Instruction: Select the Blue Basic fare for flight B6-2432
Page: flights
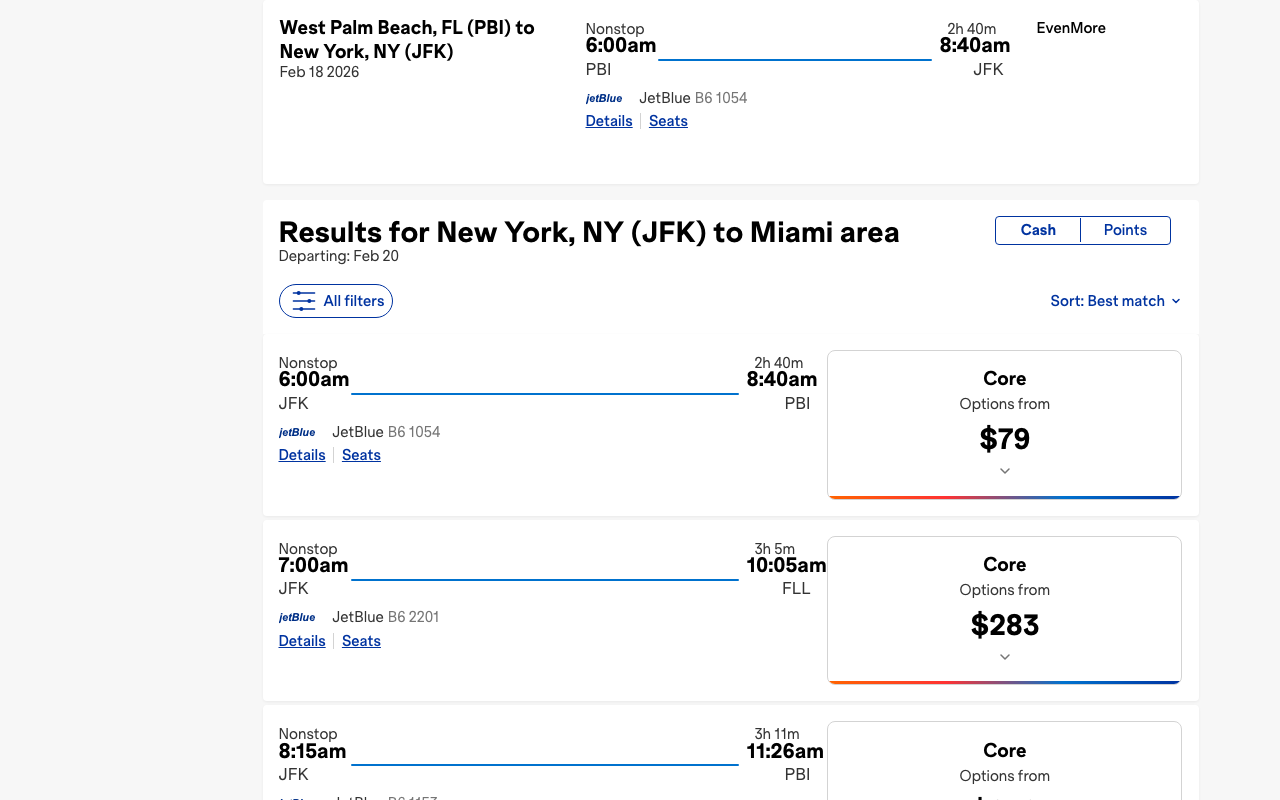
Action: click